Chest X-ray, AP view. Patient: 68 years old, sex M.
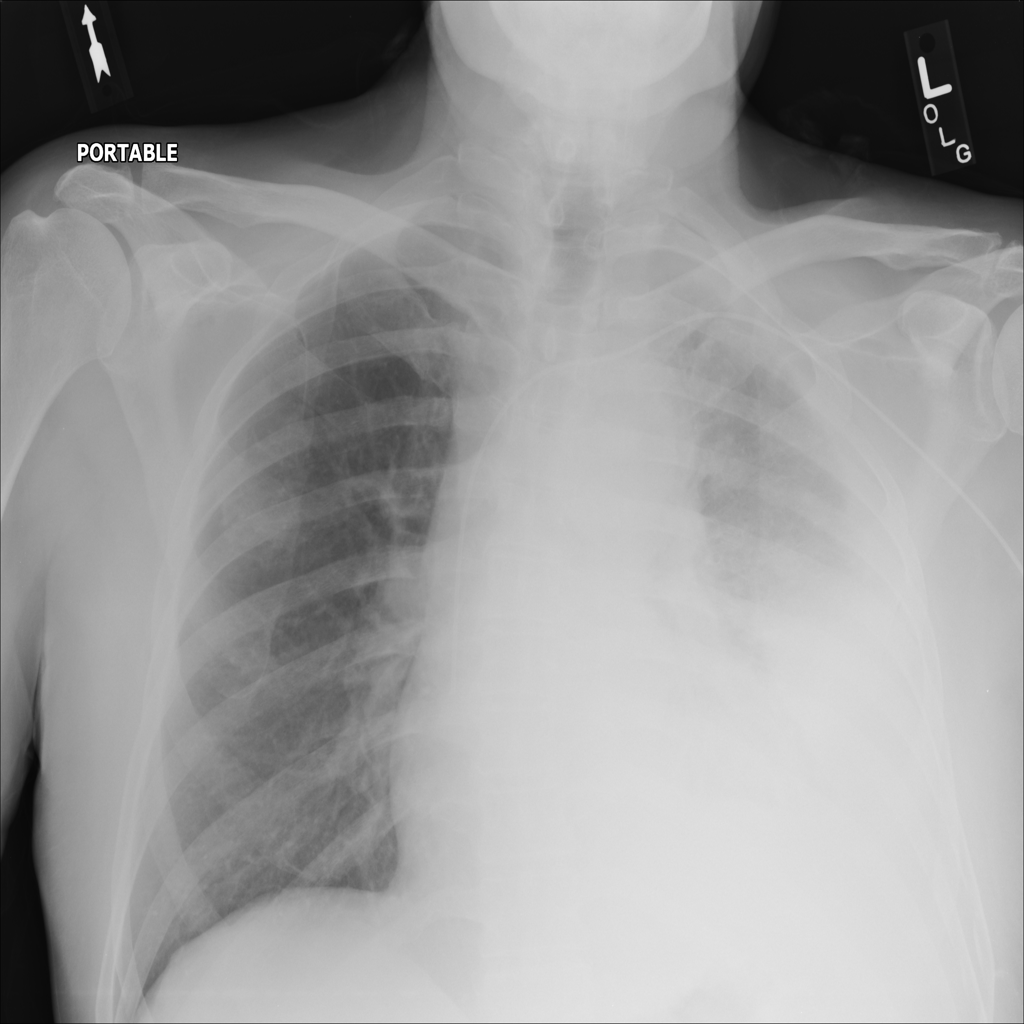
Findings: Effusion